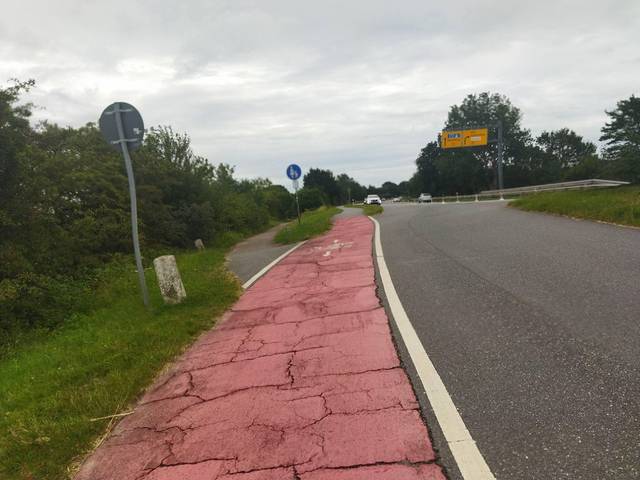
Region: Germany
Coordinates: 54.504, 9.551